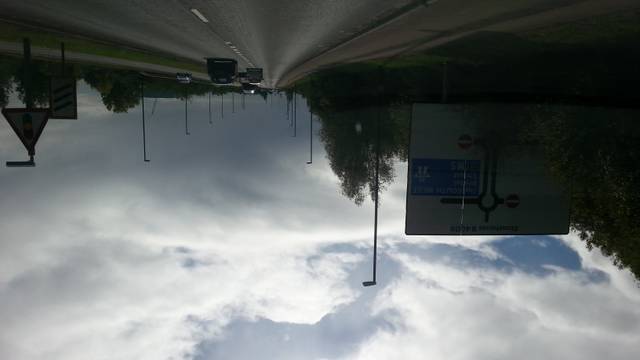
Region: United Kingdom
Coordinates: 51.802, -2.289